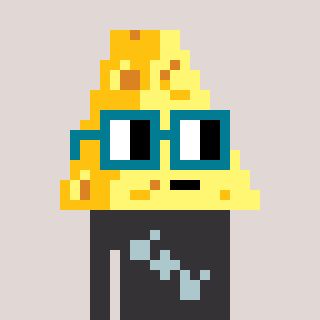
a pixel art character with square dark green glasses, a cheese-shaped head and a grayscale-colored body on a warm background